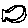
Label: fish